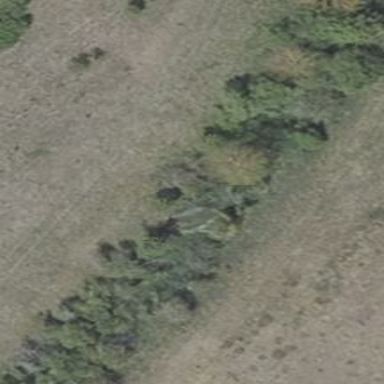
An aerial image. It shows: Patch of scrub vegetation.